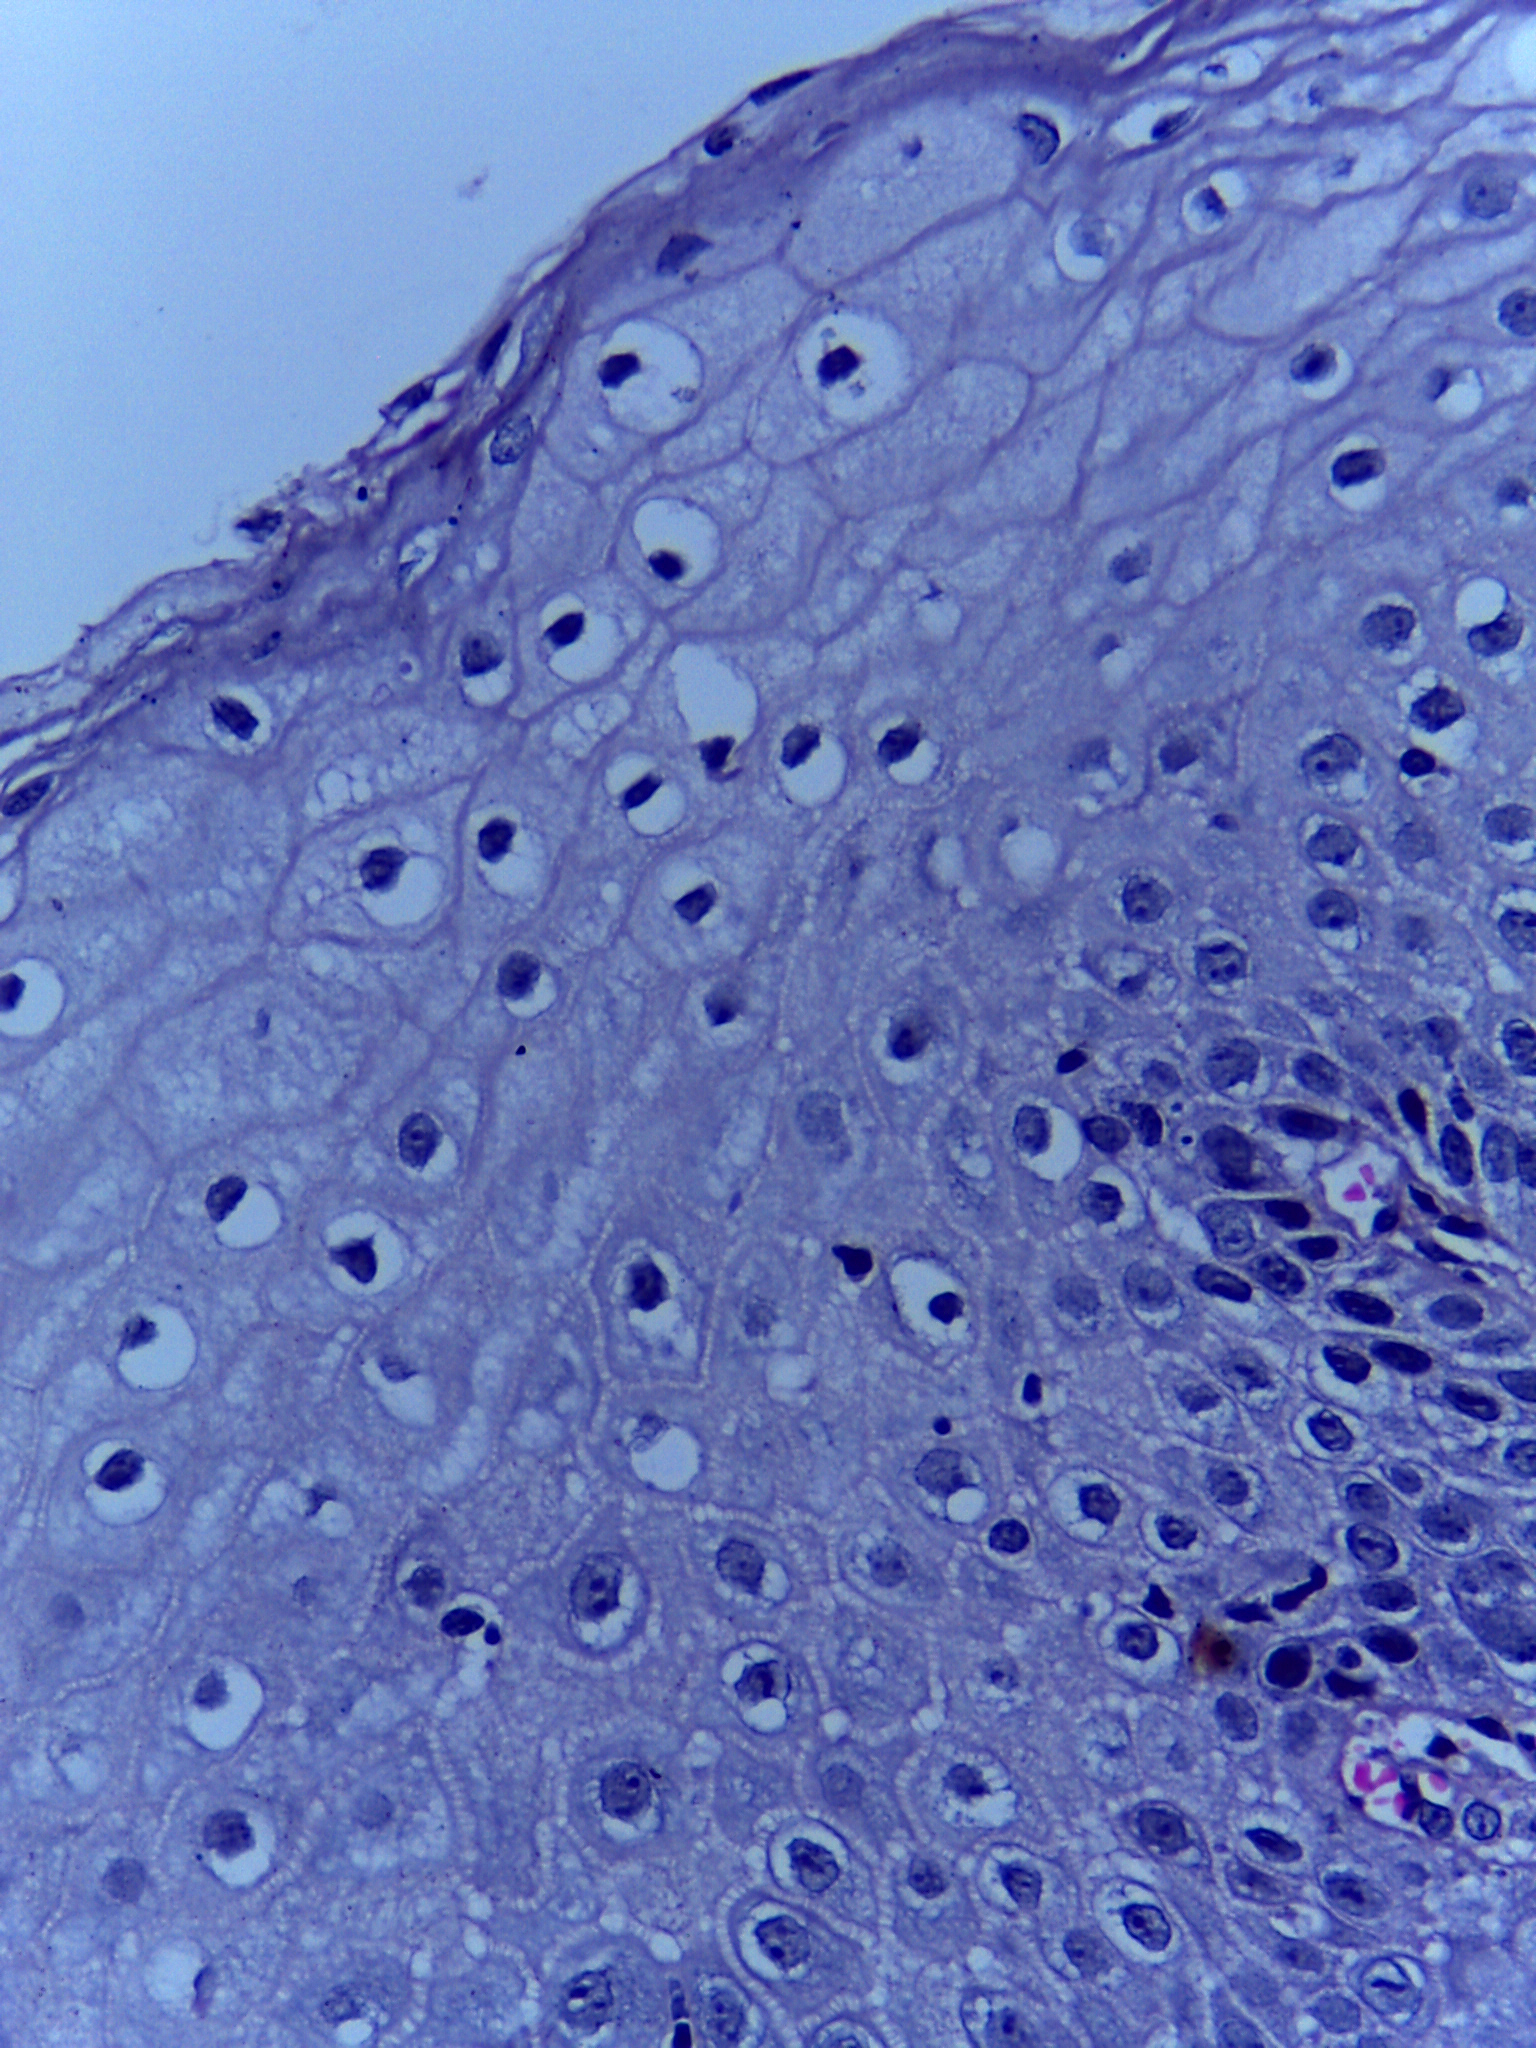
Diagnosis: OSCC